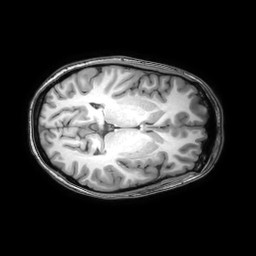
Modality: T1w
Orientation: axial
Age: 21
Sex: female
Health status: healthy
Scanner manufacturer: philips
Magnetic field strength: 3 T
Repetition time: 0.0079 s
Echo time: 0.0035 s